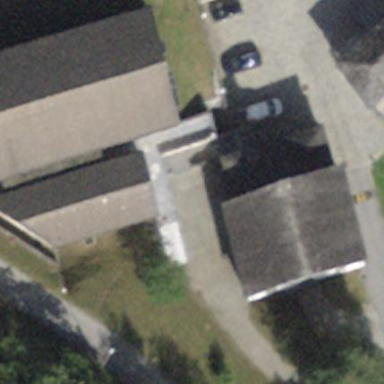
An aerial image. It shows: Sports center building.